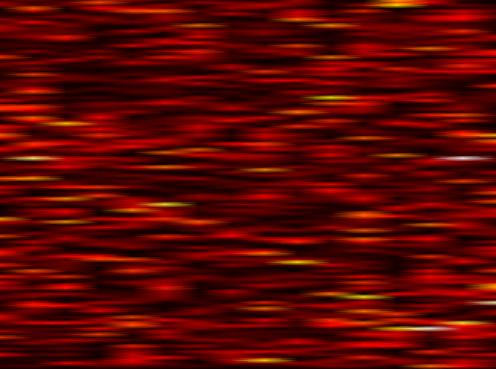
Label: WOLA